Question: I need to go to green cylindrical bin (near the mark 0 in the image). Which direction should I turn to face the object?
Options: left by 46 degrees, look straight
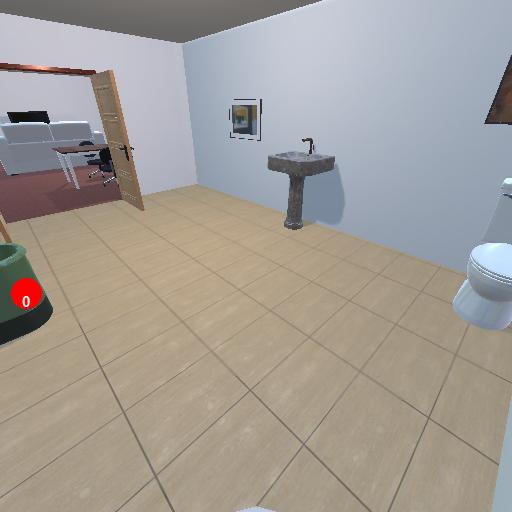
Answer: left by 46 degrees